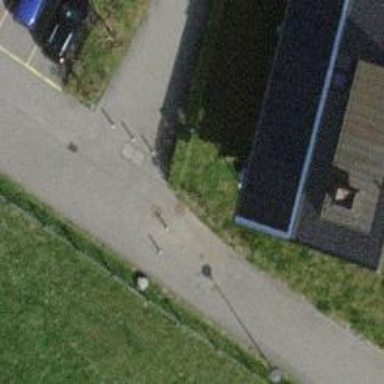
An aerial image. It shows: Bollard.